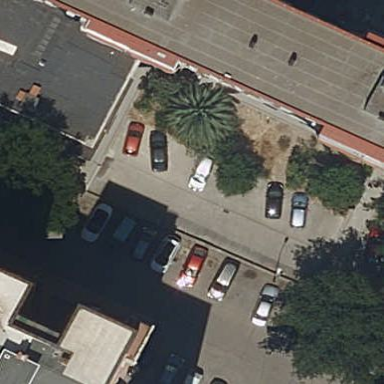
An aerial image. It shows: Parking area with asphalt surface.